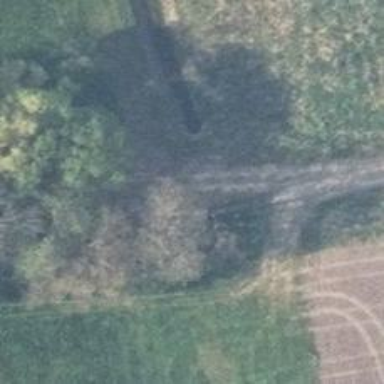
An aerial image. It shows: Gravel track on bridge with grade3 track type.